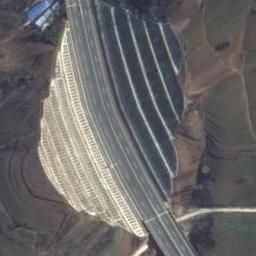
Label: freeway